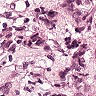
Metastatic tissue present: yes